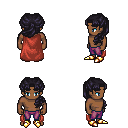
a pixel art fantasy rpg character, male body template, human, dark skin, maroon cape, magenta pants, raven princess hairstyle, gold boots, four views (front, back, left, right), 2x2 character sprite sheet, small pixel art, hard edges, no anti-aliasing